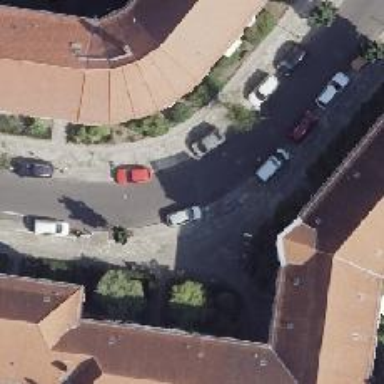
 and parallel parking lanes where vehicles are half on the kerb."